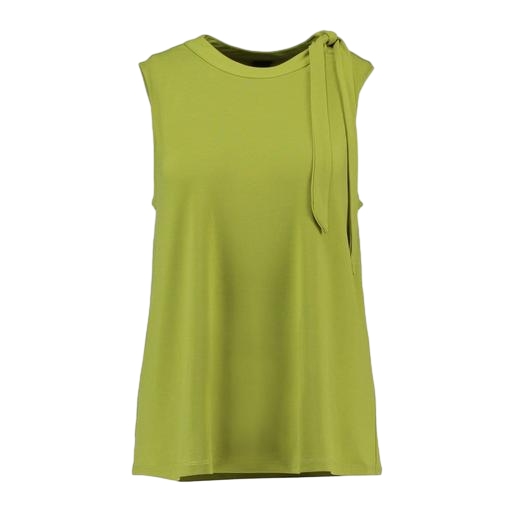
green plus size mock-neck top only macy, sleeveless top tie neck, green funnel neck vest, white background